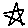
Label: star